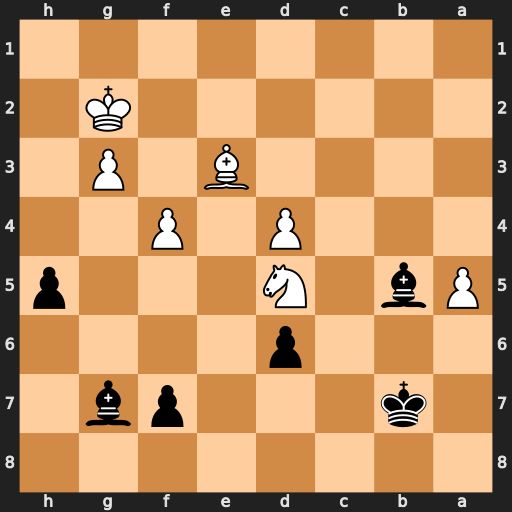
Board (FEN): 8/1k3pb1/3p4/Pb1N3p/3P1P2/4B1P1/6K1/8
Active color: b
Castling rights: -
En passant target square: -
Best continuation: Bc6 Kh3 Bxd5